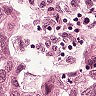
Metastatic tissue present: yes